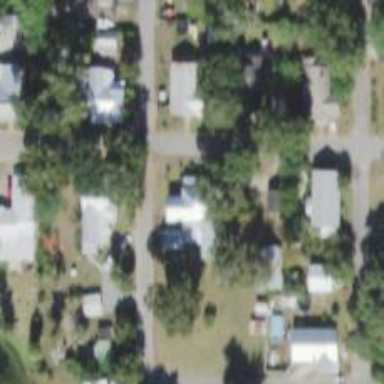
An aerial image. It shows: Single-family residential area.